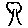
Label: tree